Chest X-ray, PA view. Patient: 40 years old, sex F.
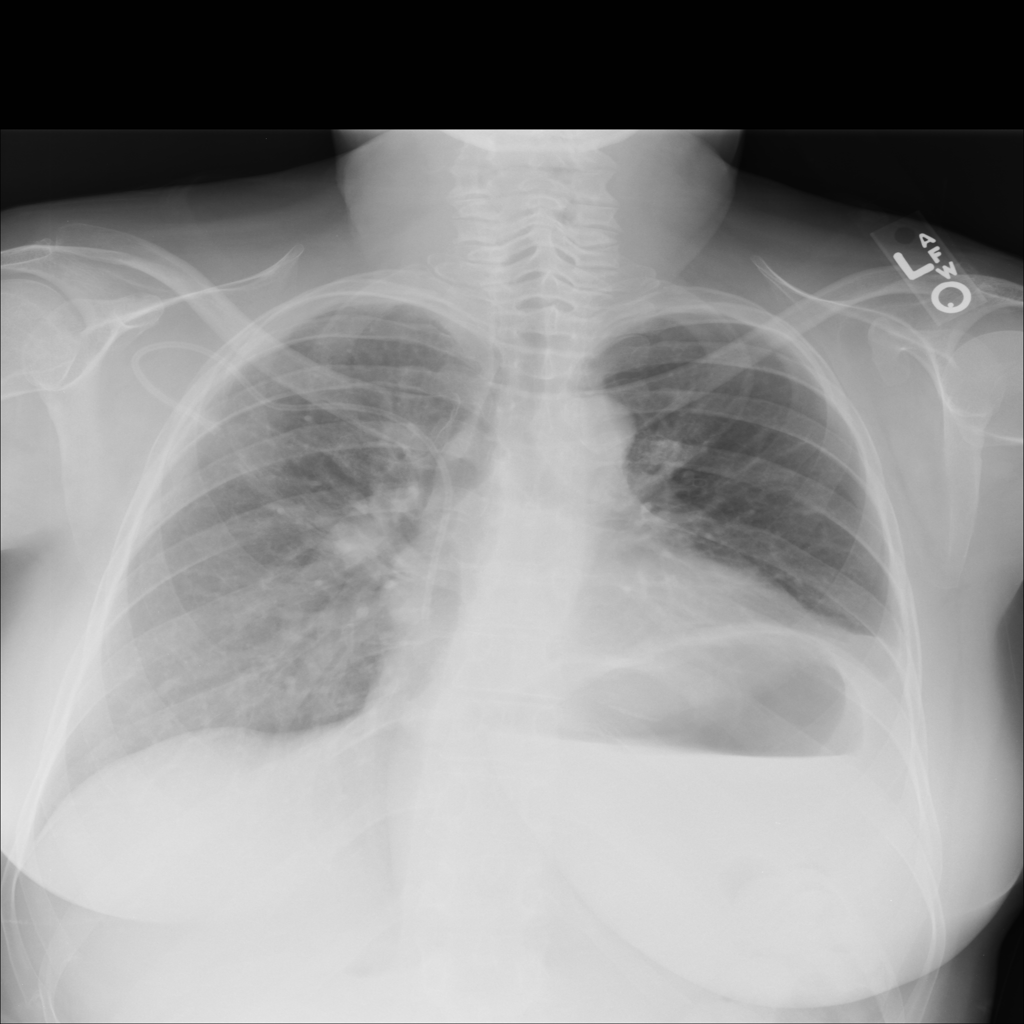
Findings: Infiltration